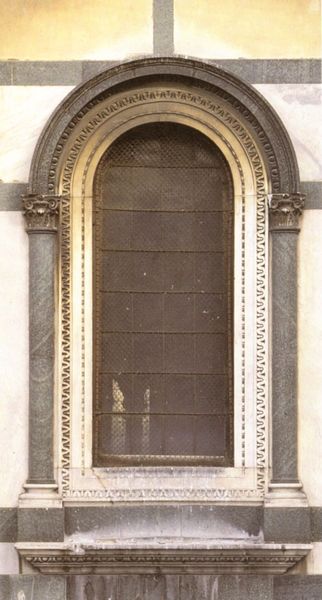
Titel: Baptisterium (Florenz)
Standort: Florenz, Baptisterium (EU - I - Toskana)
Schlagwörter: weiß, braun, fenster, glas, grau, hell, marmor, säule, säulen, tür, muster, ornament, band, stein, gitter, kirche, rund, relief, bogen, pilaster, rundbogen, einfach, detail, ornamente, bronze, tor, foto, fotografie, photographie, außen, rundfenster, schlicht, kapitelle, portal, weißß, antik, fotographie, außenansicht, blei, rundbogenfenster, fasade